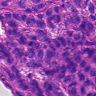
Metastatic tissue present: yes